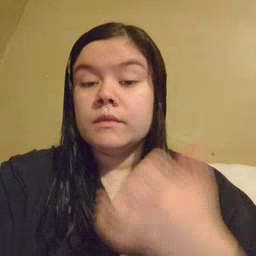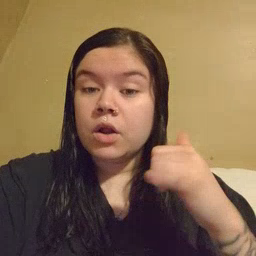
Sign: yellow